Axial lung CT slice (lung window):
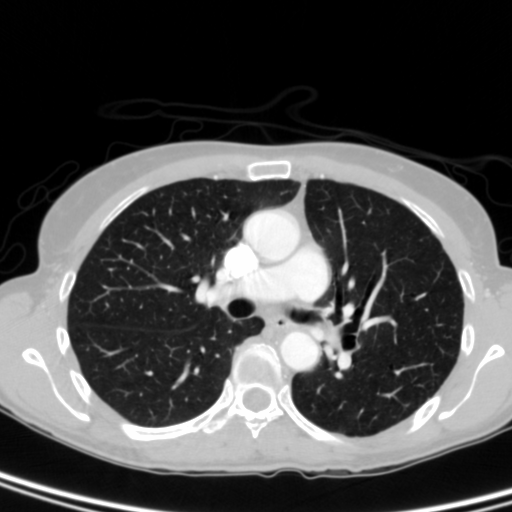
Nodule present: no